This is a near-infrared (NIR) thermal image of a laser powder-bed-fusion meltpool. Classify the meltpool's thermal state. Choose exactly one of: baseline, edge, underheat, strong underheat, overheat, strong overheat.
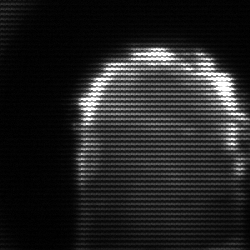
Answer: baseline